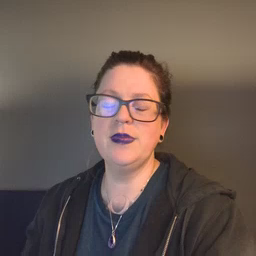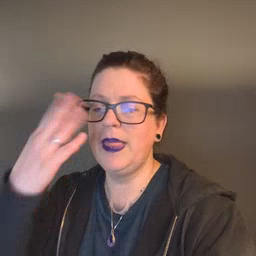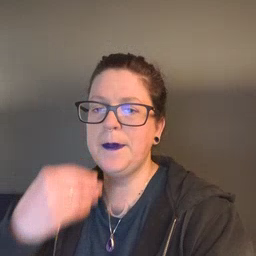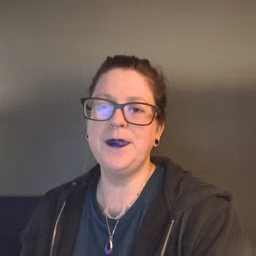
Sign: nap